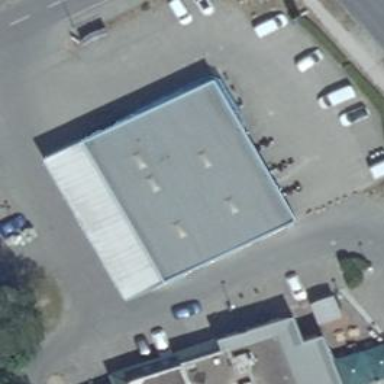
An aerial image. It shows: Building that is tyre shop.